Question: Im kind of new to android programming with java, and theres a small thing which i want to clarify, i have no idea what this is called either and the Question topic name might not match to what im asking here so sorry about that :P
I want to which will get filled with a text, and a button when the user clicks the 'small plus sign' (ref image)
Can anyone point me to a tutorial becouse i dont know what this is called, and any small examples would help as well

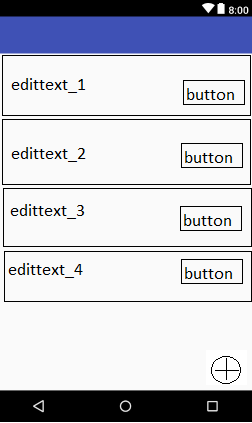
Answer: For something really simple based off your design, I might recommend using a 'ListView' as the learning curve is easier. However, the 'RecyclerView' is optimized for performance and can be easier to build a lot more crazy scrollable layouts such as Instagram.
Recyclerview Tutorial in Kotlin by Ray Wanderlich -
<URL>
Android Documentation - Recyclerview -
<URL>
<URL>
Android Documentation - Listview -
<URL>
<URL>
Vogell ListView Tutorial -
<URL>